Aerial crown-view tile of a tropical tree (Barro Colorado Island, Panama), acquired 20250616:
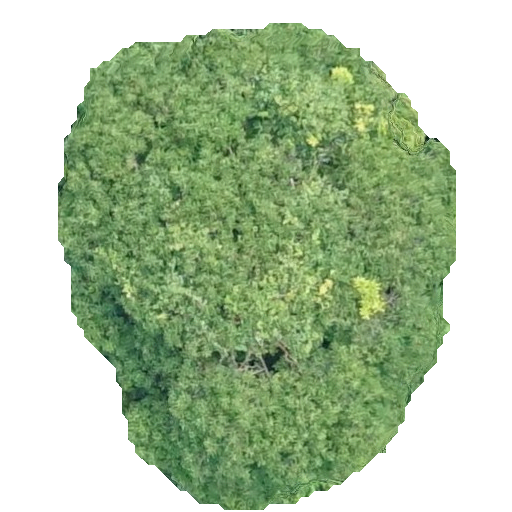
Species: Astronium graveolens
GBIF accepted scientific name: Astronium graveolens
Crown area: 217.121 m²